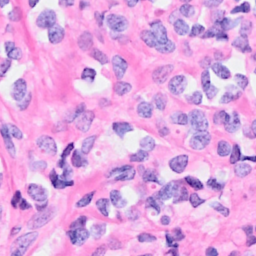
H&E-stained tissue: Breast